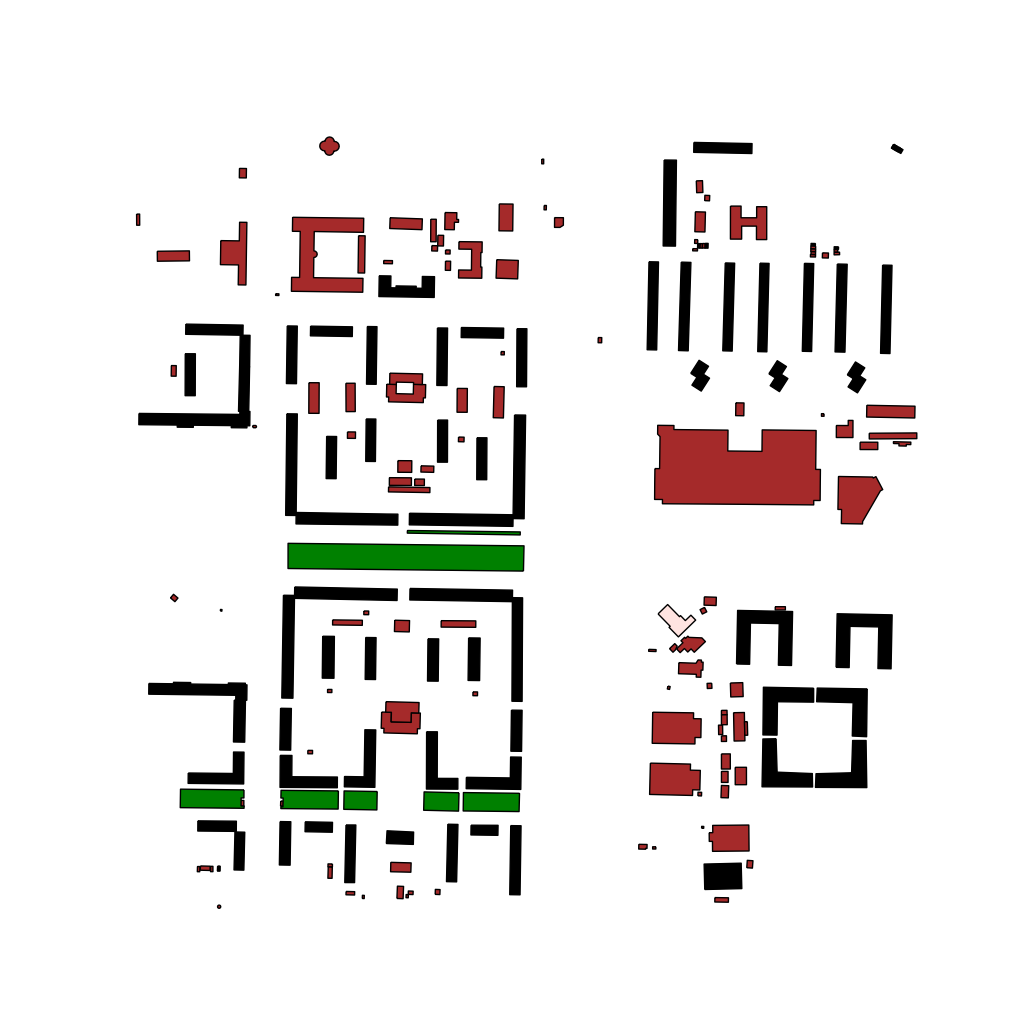
Tags: overhead vector_map, business, industrial, recreation, residential, special, modern, soviet, high_rise, individual_rise, low_rise, medium_rise, density_2, Building, Facility, Gas, Park, 1.0 km²